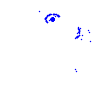
Particle: electron